Interaction volume radius: 5 \u00c5
Interaction volume height: 20 \u00c5
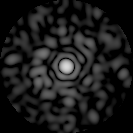
Disorder parameter: 0.8167